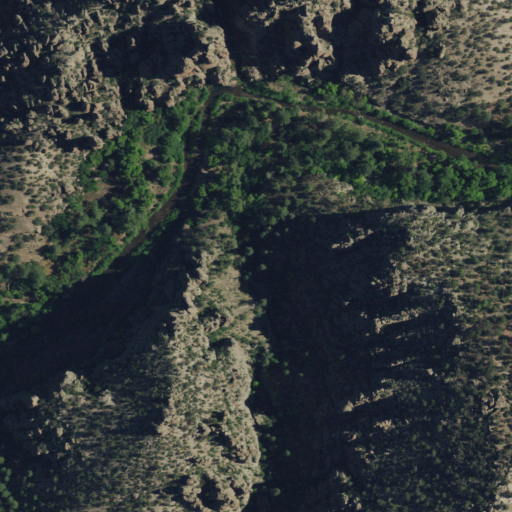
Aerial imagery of valley in New Mexico named Little Bear Canyon containing evergreen forest, shrub, and woody wetlands